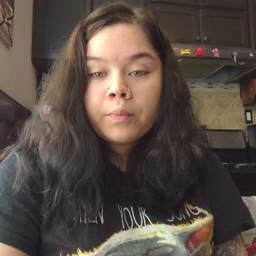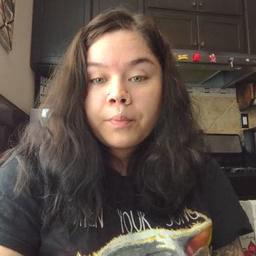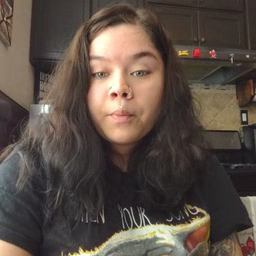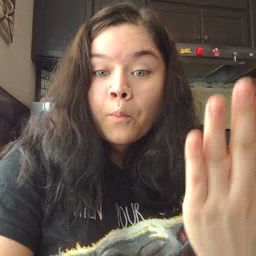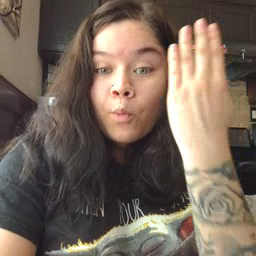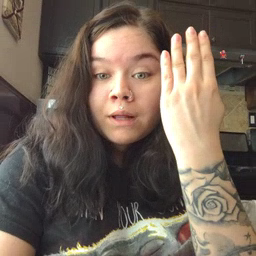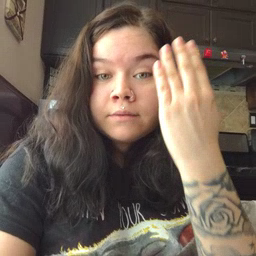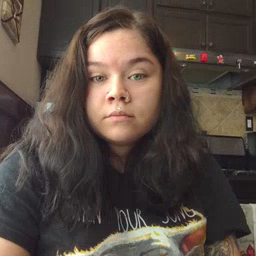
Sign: morning